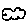
Label: cloud